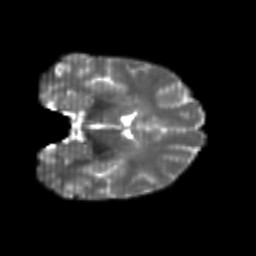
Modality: T2w
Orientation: coronal
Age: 22
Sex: female
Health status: healthy
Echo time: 0.074 s